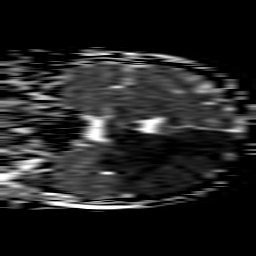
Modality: ADC
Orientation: coronal
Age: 41
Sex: female
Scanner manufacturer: philips
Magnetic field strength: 1.5 T
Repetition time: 3.55 s
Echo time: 0.09411 s